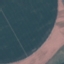
Label: AnnualCrop